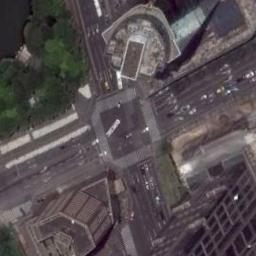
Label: intersection